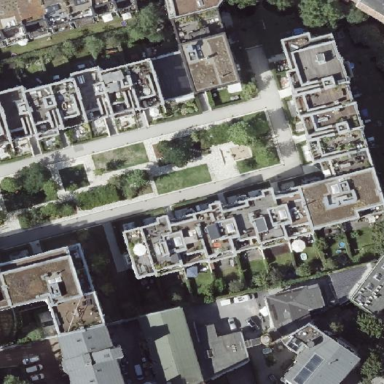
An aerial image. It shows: Gated residential city block.